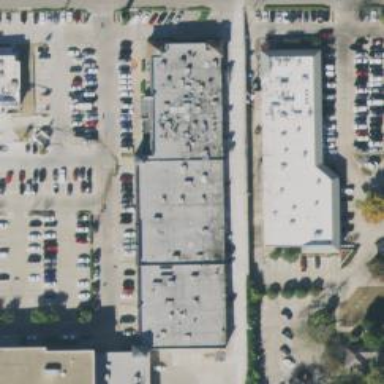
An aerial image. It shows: Retail building.